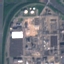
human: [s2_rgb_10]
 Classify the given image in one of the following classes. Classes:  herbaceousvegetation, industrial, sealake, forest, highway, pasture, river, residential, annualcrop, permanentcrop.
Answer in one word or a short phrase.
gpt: Industrial